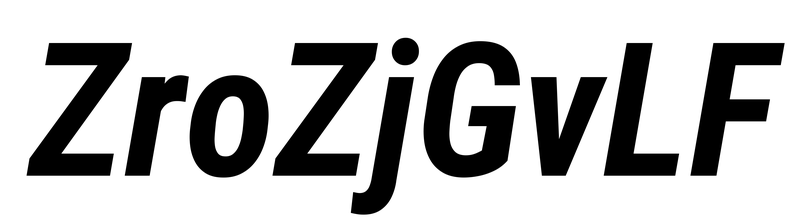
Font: Roboto-Italic_Condensed_Bold_Italic